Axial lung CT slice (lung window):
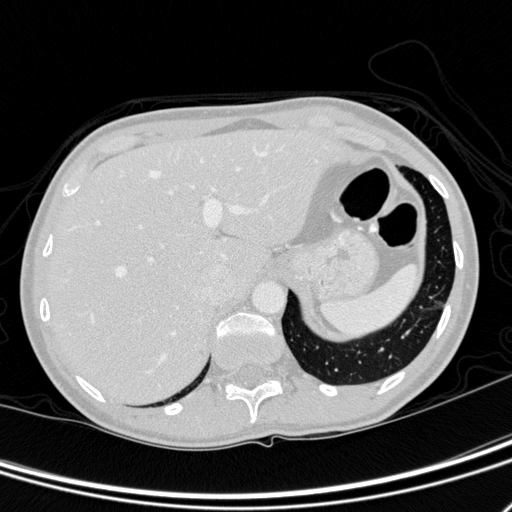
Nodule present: no